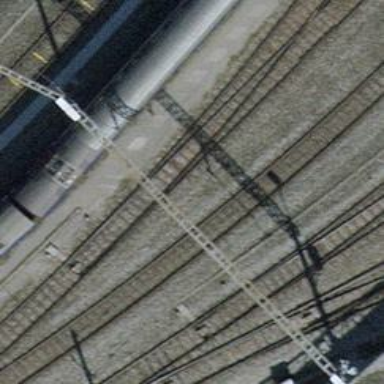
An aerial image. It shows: Railway switch.